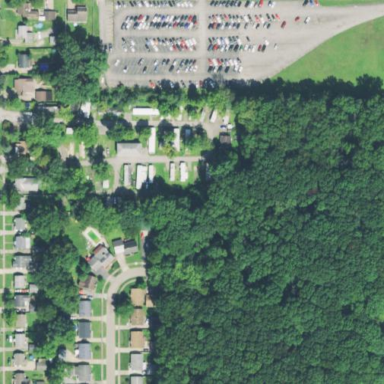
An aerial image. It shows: Residential area designated as trailer park.